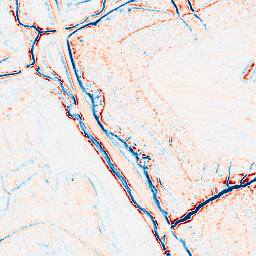
Category: edge_preserving
Decomposition family: bilateral
Decomposition parameters: d: 9
sigma_color: 75
sigma_space: 75
Upsampling method: quartic
Upsampling parameters: scale: 8
Upsampling scale: 8